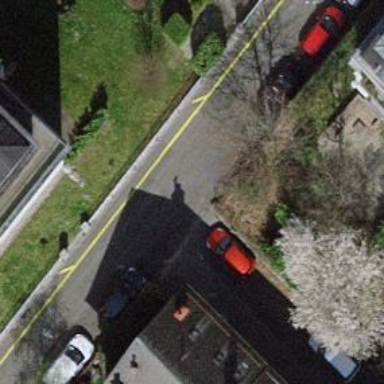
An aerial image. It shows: Asphalt road in residential area with opposite cycleway.